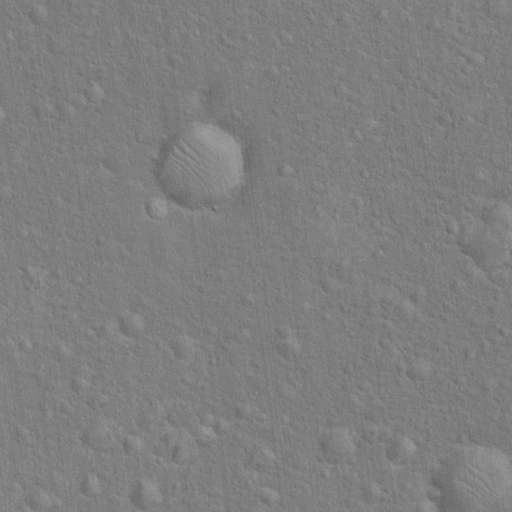
Classes present: Background, Cone